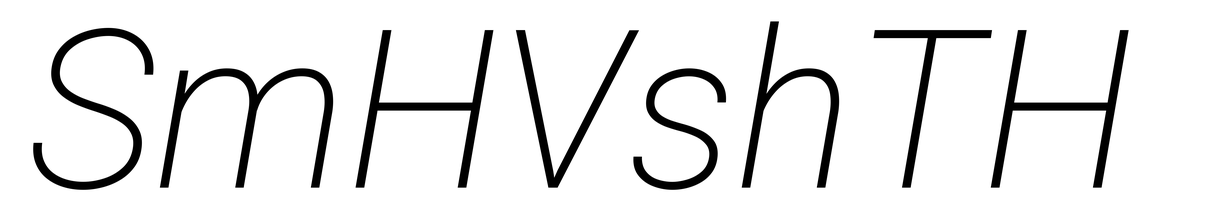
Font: Roboto-Italic_ExtraLight_Italic